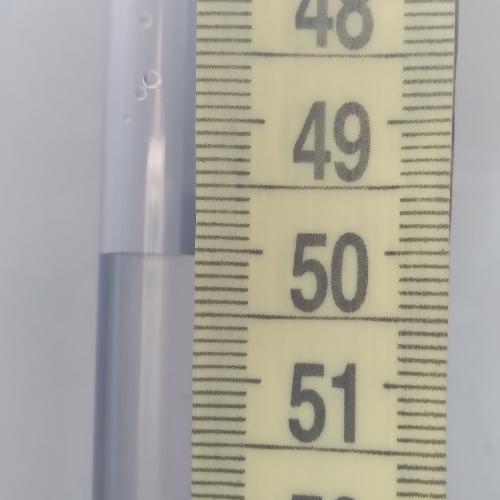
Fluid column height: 50.1 cm